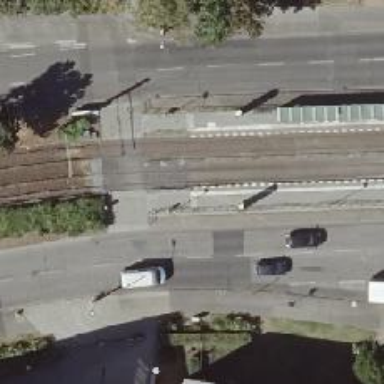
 specifically for trams. The platform has shelter."